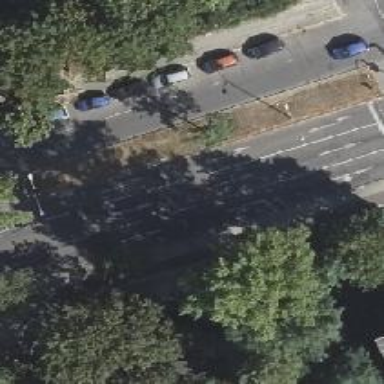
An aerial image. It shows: Secondary road with asphalt surface and cycle track on the right side.